Interaction volume radius: 10 \u00c5
Interaction volume height: 20 \u00c5
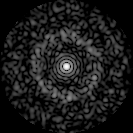
Disorder parameter: 0.8368